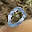
Label: 0